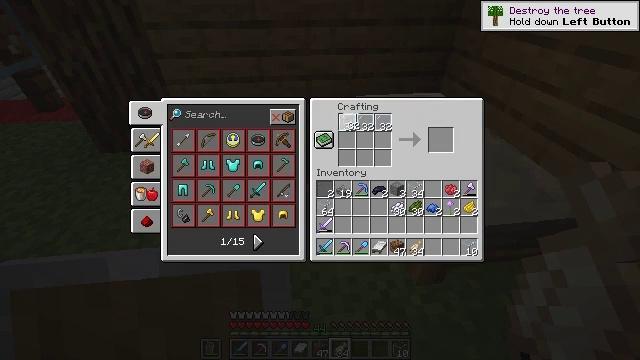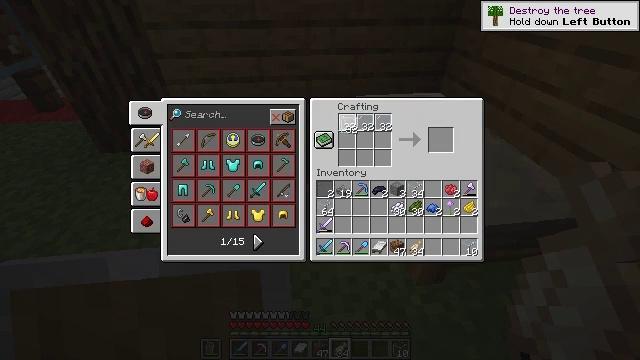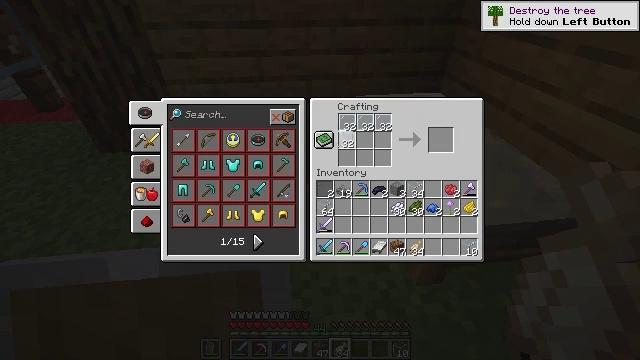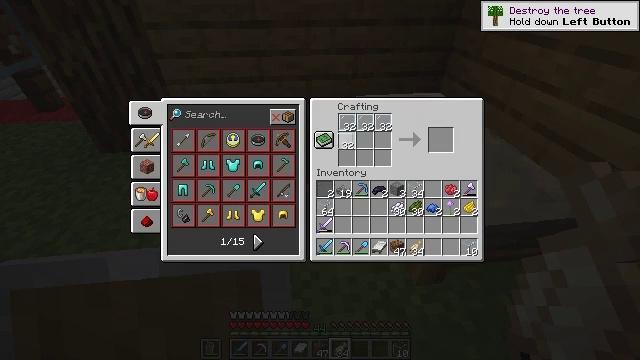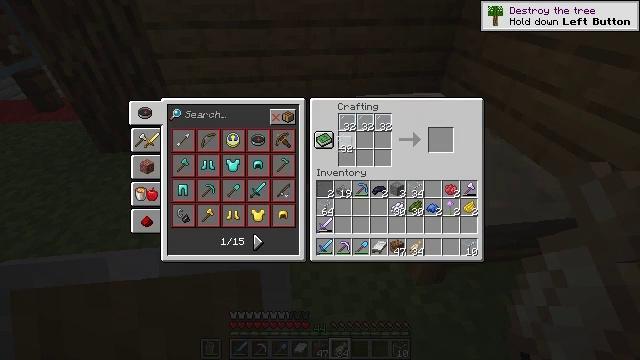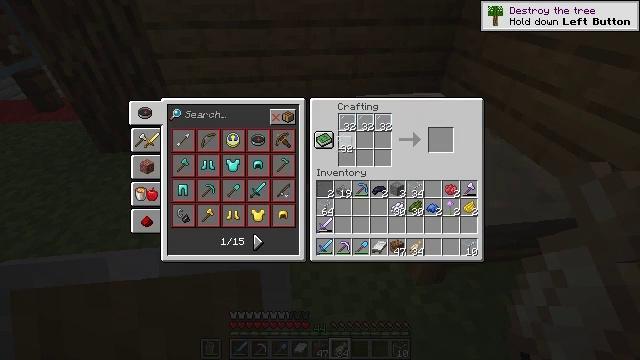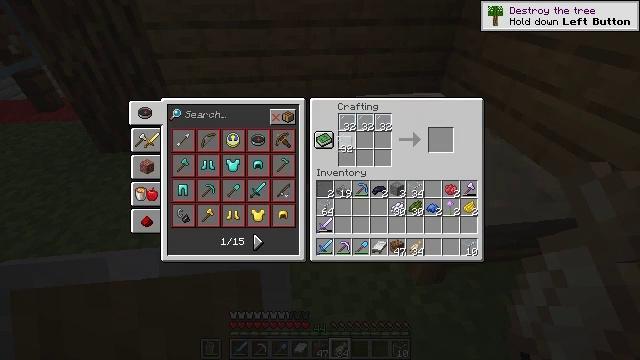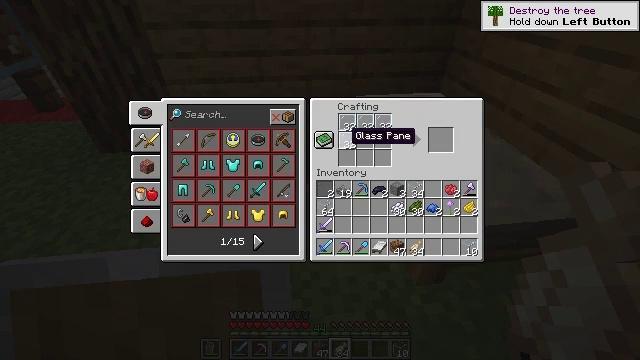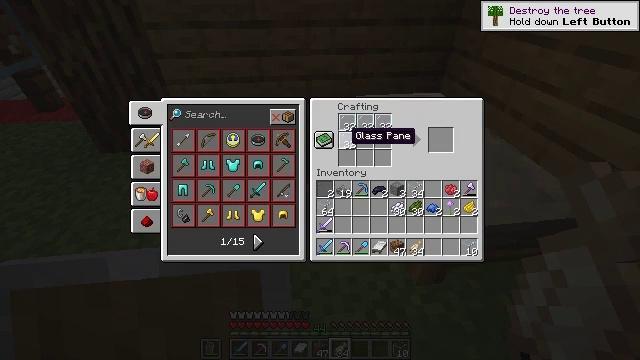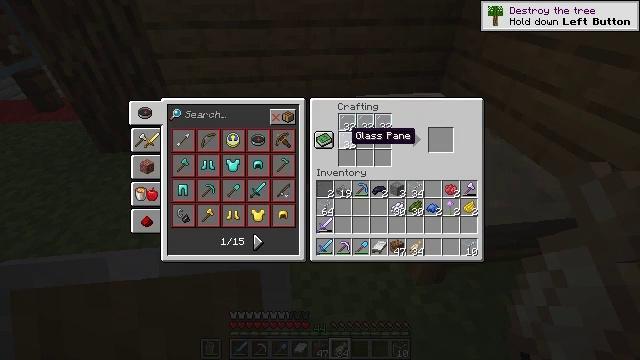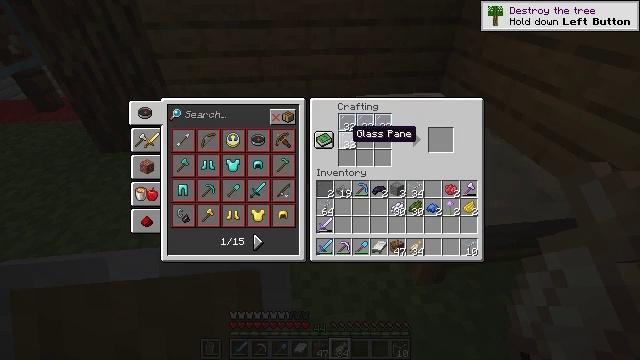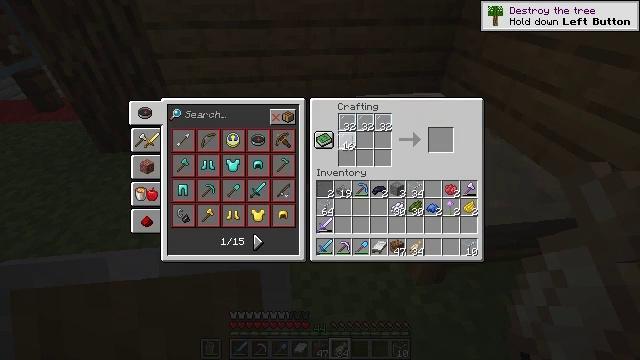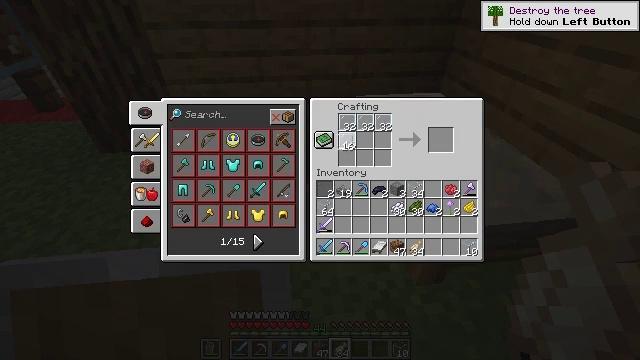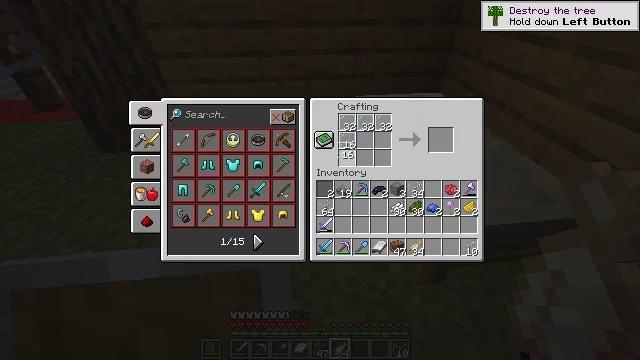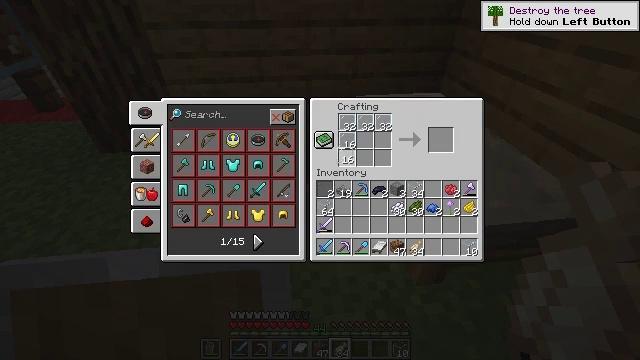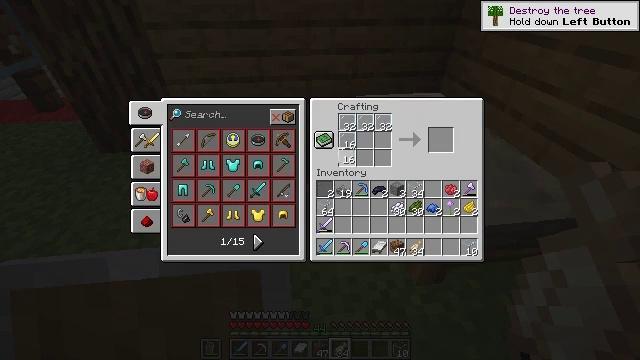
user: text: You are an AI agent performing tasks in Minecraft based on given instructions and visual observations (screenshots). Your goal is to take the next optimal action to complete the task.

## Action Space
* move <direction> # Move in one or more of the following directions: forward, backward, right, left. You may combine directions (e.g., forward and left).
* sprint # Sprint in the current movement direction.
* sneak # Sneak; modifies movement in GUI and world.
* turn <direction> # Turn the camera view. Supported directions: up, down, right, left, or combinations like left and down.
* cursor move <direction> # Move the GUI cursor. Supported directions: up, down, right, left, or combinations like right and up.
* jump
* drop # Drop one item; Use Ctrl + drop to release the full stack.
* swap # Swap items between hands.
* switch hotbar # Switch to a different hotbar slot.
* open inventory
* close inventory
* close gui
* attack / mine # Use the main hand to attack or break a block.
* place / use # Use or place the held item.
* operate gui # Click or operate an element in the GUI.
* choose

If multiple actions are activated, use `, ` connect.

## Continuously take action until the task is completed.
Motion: motion action
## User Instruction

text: Craft red stained glass panes.
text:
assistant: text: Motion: choose
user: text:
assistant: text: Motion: cursor move down
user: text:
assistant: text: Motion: no_op
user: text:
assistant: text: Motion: no_op
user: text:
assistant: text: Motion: operate gui
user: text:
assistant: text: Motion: operate gui
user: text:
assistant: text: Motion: no_op
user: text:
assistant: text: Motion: no_op
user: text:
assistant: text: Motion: no_op
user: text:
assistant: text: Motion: no_op
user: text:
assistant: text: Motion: choose
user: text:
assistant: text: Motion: choose
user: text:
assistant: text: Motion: cursor move down, choose
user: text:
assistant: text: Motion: no_op
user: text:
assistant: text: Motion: no_op
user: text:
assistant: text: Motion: no_op
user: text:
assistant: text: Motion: operate gui
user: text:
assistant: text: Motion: operate gui
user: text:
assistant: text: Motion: cursor move up
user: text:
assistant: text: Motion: cursor move up
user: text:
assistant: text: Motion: no_op
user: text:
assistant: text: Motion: no_op
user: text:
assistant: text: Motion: no_op
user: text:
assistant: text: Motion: choose
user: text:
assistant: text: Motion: choose
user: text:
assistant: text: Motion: cursor move down, choose
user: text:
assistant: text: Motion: cursor move down
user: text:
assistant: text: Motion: no_op
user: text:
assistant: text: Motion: no_op
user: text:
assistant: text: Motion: operate gui